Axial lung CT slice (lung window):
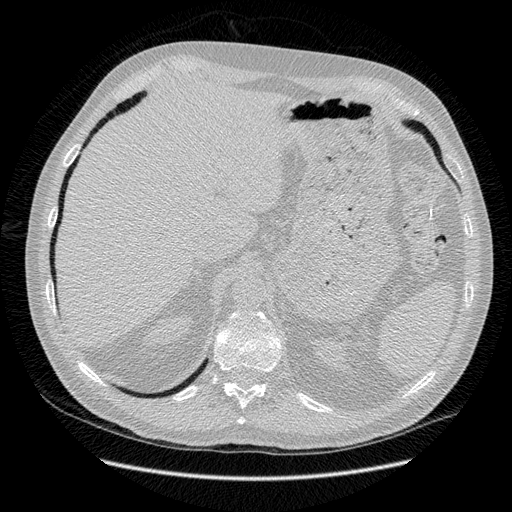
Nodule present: no